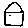
Label: house